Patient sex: M
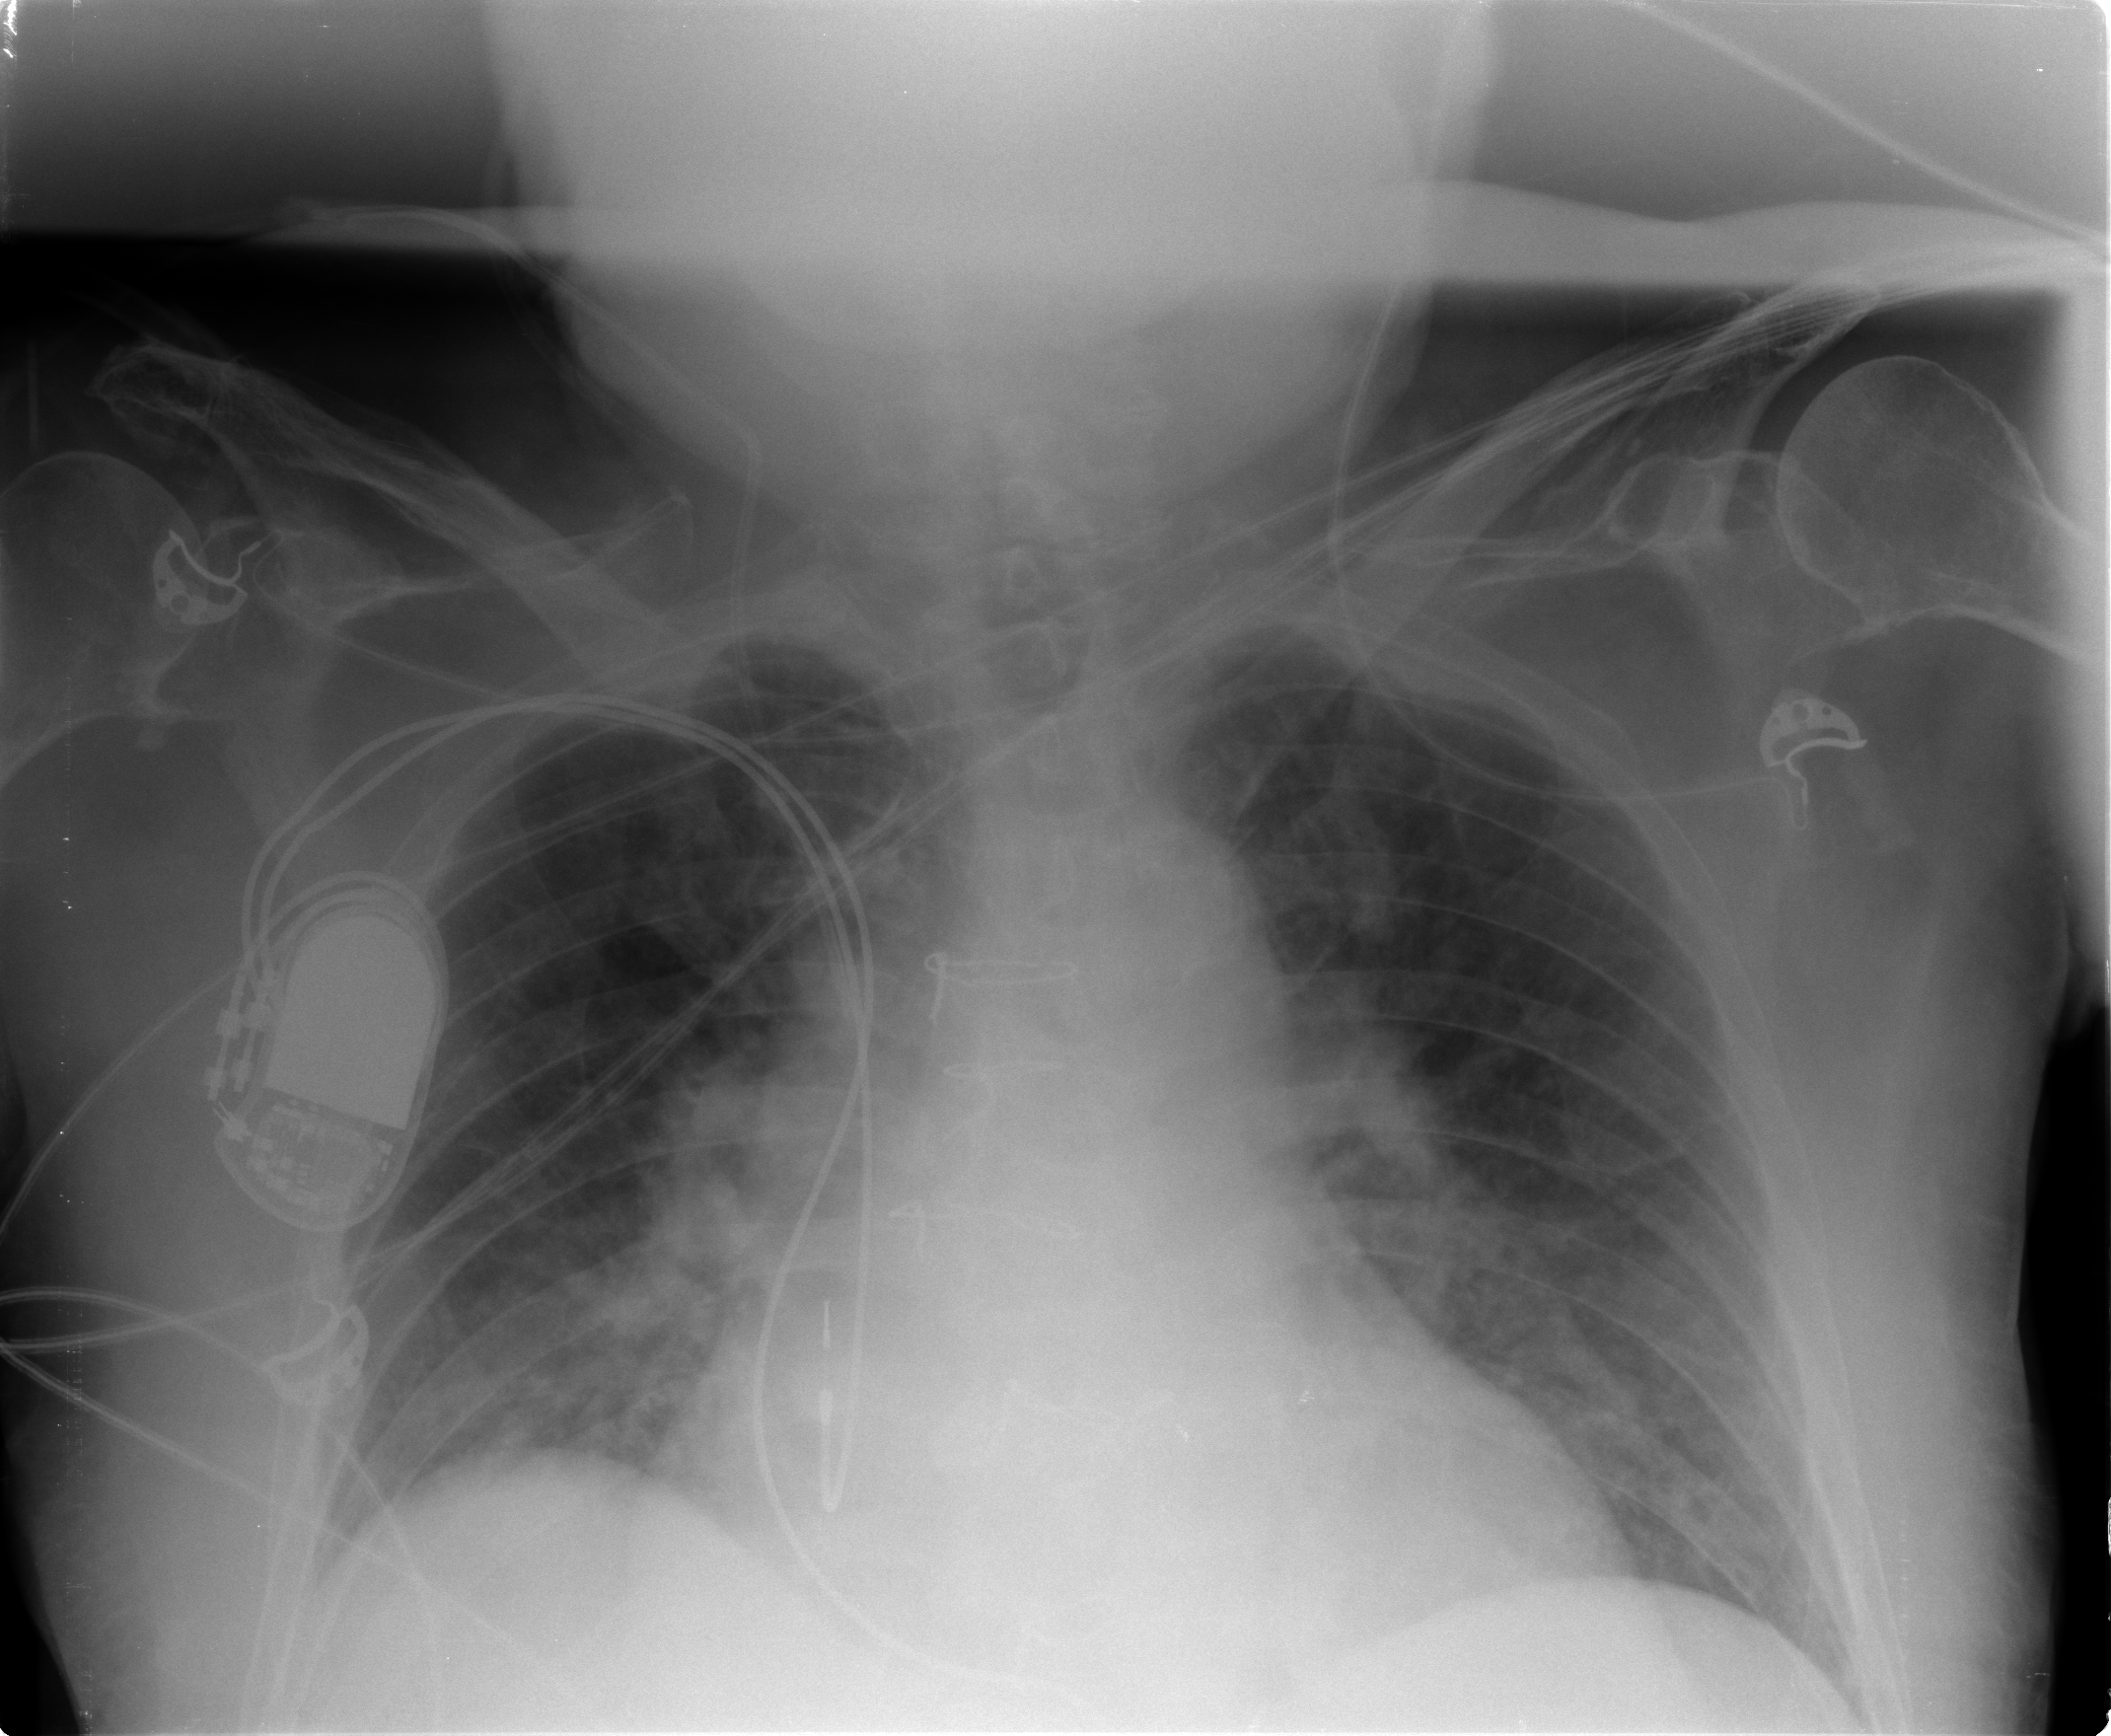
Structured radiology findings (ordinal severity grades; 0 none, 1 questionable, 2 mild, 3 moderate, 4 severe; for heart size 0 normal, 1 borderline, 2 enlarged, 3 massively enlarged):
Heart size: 2
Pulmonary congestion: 2
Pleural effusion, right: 1
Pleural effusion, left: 0
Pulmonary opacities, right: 2
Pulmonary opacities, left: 0
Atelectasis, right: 2
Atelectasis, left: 0